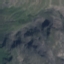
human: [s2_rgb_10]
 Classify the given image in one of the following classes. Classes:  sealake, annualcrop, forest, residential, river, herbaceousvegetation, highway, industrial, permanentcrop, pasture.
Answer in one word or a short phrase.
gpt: HerbaceousVegetation